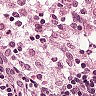
Metastatic tissue present: no